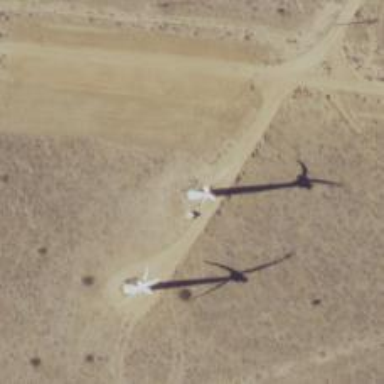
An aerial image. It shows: Wind power generator employing wind turbines.